Question: My Visual Studio 2013 had started to not let me make new projects (or see already made ones) on my computer.
I have installed it again 2 times, but alas, it did not work. All it did was take up 3 more gigs of space each time.

The "ok" button in the Window is disabled, and it has been like this for months, and i was forced to use NetBeans!!
EDIT: I cannot click on the exclamation mark on the top left. Just a blank box when i hover over it.
# FIX:
I completely uninstalled it, and reinstalled it by downloading it again from Microsoft. It works Now, as i now can click "ok" and make a new project.
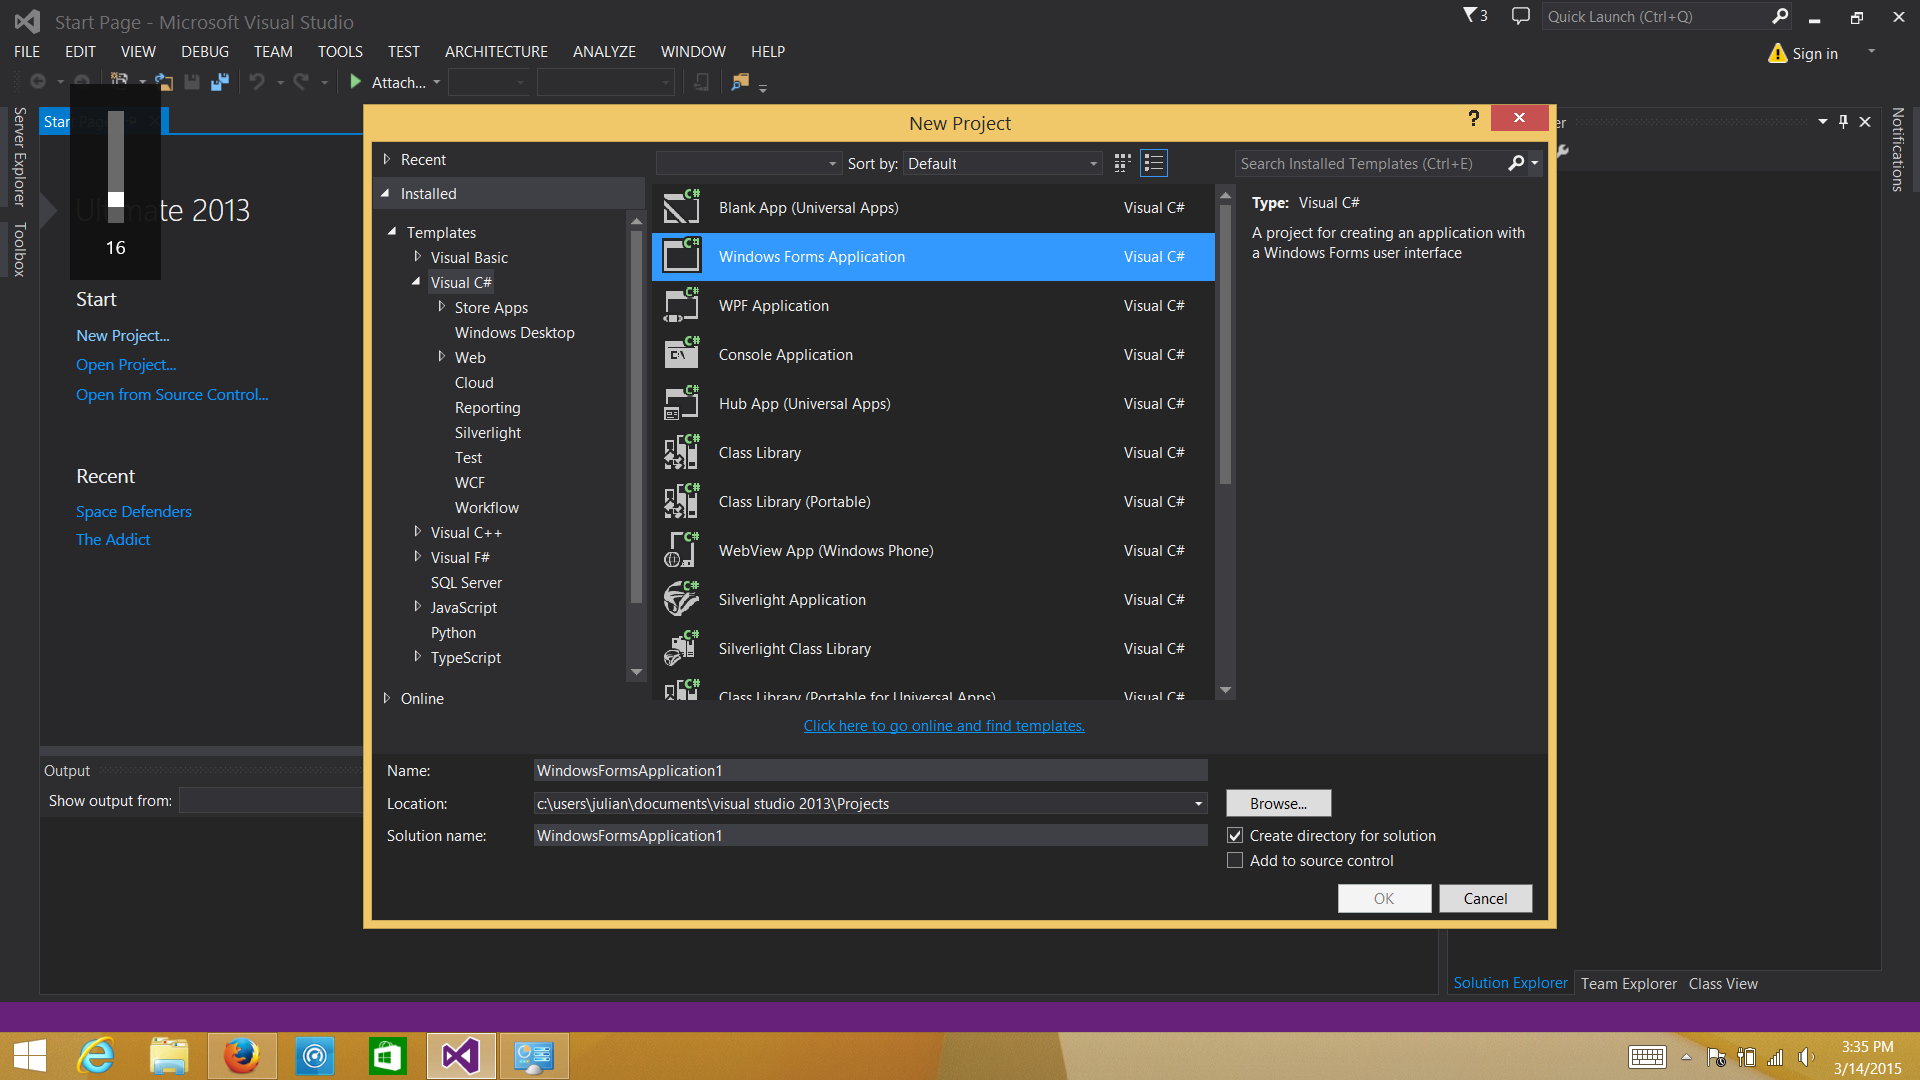
Answer: I Reinstalled Visual Studio 2013, from scratch. By Uninstalling it (not repairing it) and installing it again, it works now!